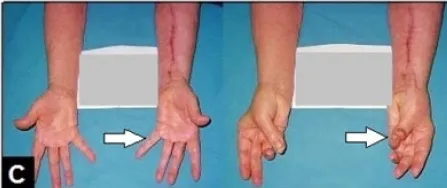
Clinical photographs of both forearms showing left (arrows) complete restoration of thumb's extension and abduction, and sufficient thumb's circumduction with a powerful tip-to-tip pinch to the fifth finger.
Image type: medical_photograph (other_medical_photograph)